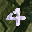
Label: 4